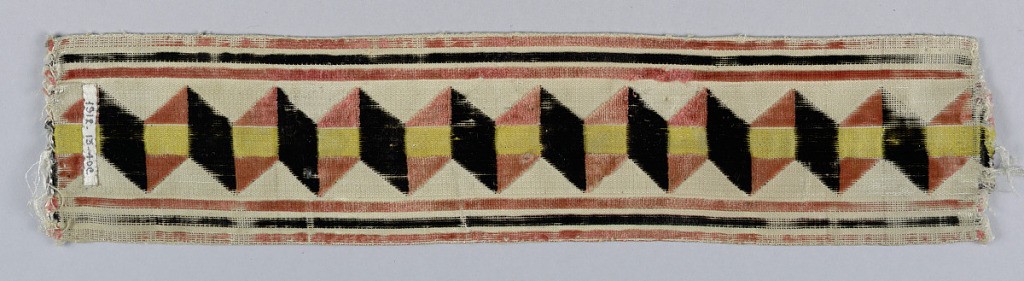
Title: Trimming
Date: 18th century
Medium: silk Technique: supplementary warp pile in a satin foundation (velvet)
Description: Trimming fragment of narrow panel of white satin ground with central yellow satin stripe.  Over this is velvet in geometric zigzag in pink and black.